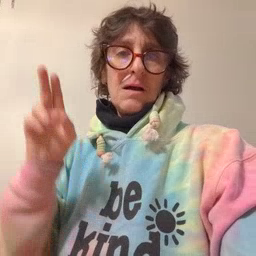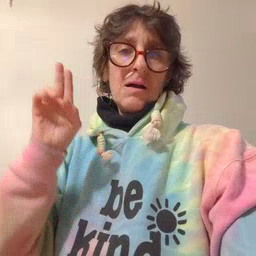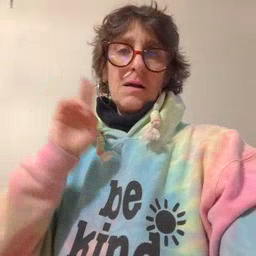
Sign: uncle